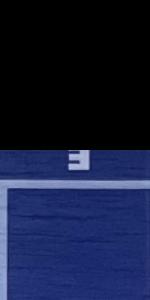
Label: Empty